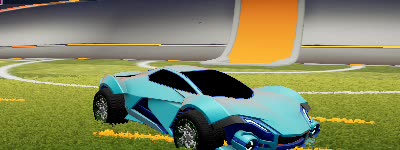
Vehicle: werewolf